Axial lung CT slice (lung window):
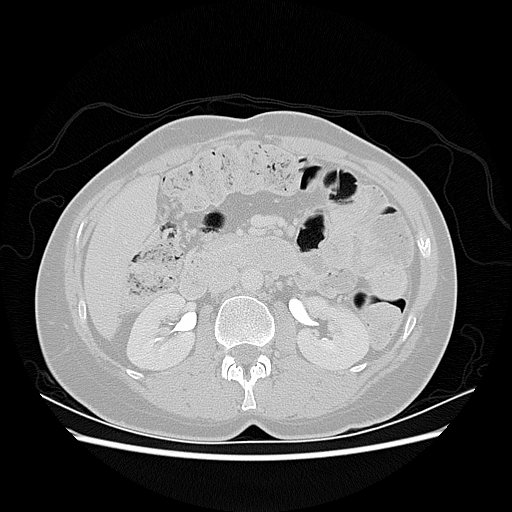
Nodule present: no